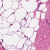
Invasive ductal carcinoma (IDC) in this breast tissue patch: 0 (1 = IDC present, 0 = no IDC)